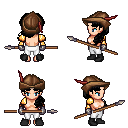
a pixel art fantasy rpg character, female body template, human, light skin, gold arm armor, white pants, black princess hairstyle, leather cap, metal gloves, black shoes, spear, four views (front, back, left, right), 2x2 character sprite sheet, small pixel art, hard edges, no anti-aliasing